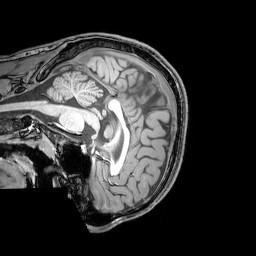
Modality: T1w
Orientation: sagittal
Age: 20
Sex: male
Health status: healthy
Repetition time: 0.081 s
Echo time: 0.037 s